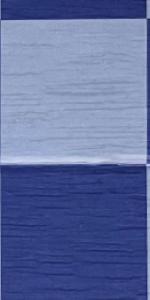
Label: Empty